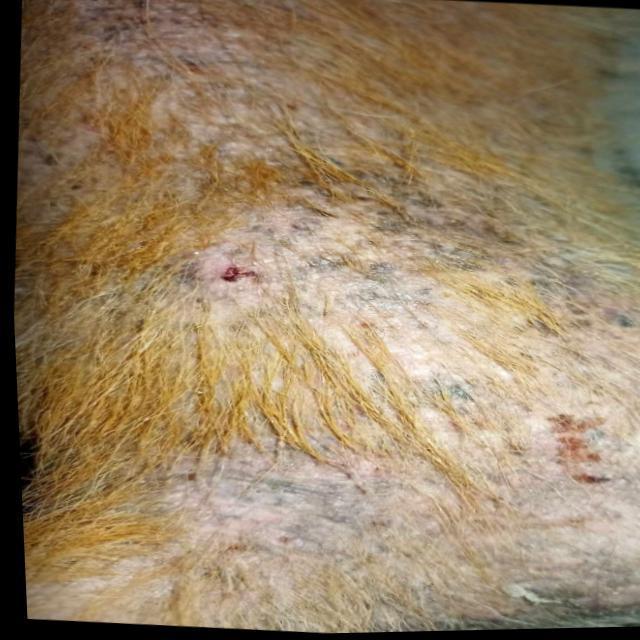
Canine demodicosis (Demodex mange) — caused by Demodex canis mites. Presents with alopecia, follicular papules, pustules, and comedones. Often localized on face and forelimbs.